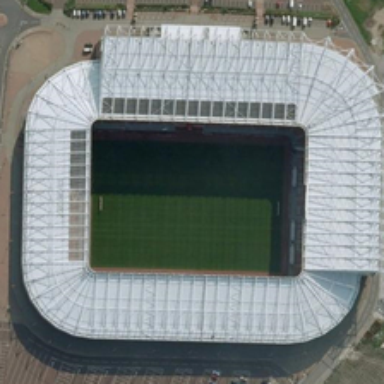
There is a rectangular stadium near a road and a parking lot .